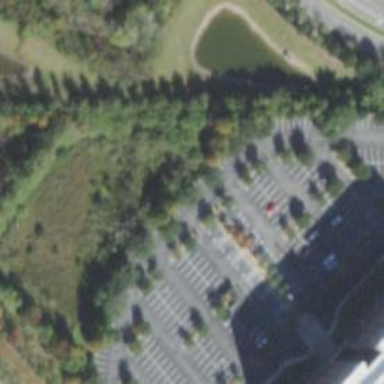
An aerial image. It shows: Parking space is available.